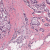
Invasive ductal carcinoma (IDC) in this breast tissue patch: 0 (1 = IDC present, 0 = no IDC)